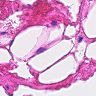
Metastatic tissue present: no